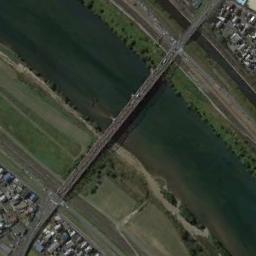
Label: bridge